Question: Working in C# win forms, I'm trying to create a list of items where each item is compromised of an icon and 3 labels in a specific layout.
Here's an illustration of it

The user should be able to select a single row, just like in a normal Listview.
My first attempt was creating the icon and labels in a user control, and then putting the user control in a FlowLayoutPanel in a vertical layout (which would create a list).
The problem was the selection. Since the clicking event was captured by the user control, there was no easy way on letting the other user controls in the list know that the control was selected and if they are currently selected they now should be unselected. (I hope this makes sense...)
I also tried using some open source custom Listview I found here: <URL>
but it's too buggy.
I also thought about creating a custom control that will inherit from Listview and render my user control in the list, but I also read about someone who tried to do that and got into a lot of difficulties.
I'd be very happy to hear any suggestions you might have.
Thanks!
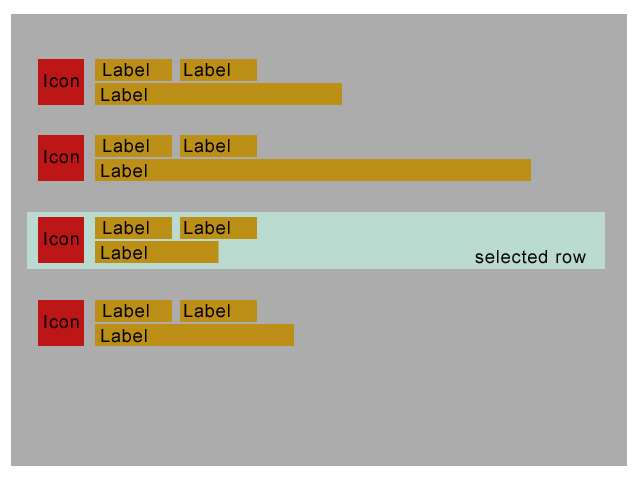
Answer: What you may want to try is have two user controls. One control which you seem to already have, which is the icon and the labels. This will be an internal control that you can't instantiate outside of your assembly. The second user control, will just be a container of sorts (you can do this either by actually using a user control, or inheriting from a panel or whatever, doesn't matter). This will just serve as a collection of the individual items, and it will manage the selecting and unselecting of the items.
Basically, each user control will raise the click event, which your container user control will hook up to. It will then know which to select, and which to unselect.
Hope that makes sense!